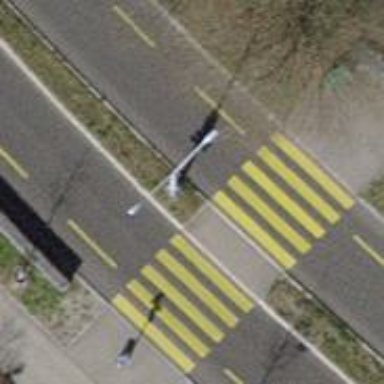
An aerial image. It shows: Uncontrolled zebra crossing with central island.